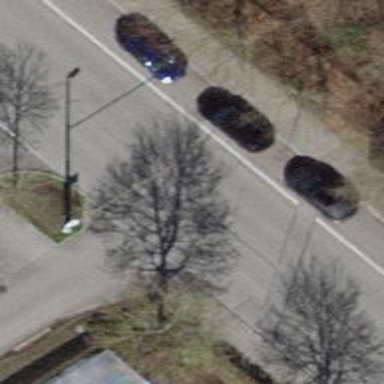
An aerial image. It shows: Tertiary road with asphalt surface and trolley wire in the forward direction.